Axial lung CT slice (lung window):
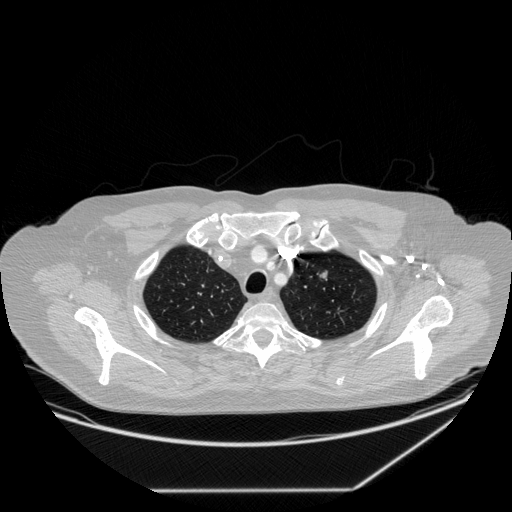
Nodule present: yes
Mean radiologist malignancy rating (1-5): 3.5